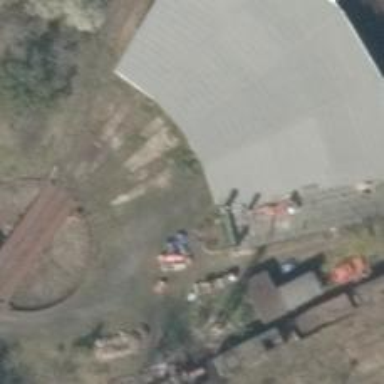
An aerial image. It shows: Disused railway yard.